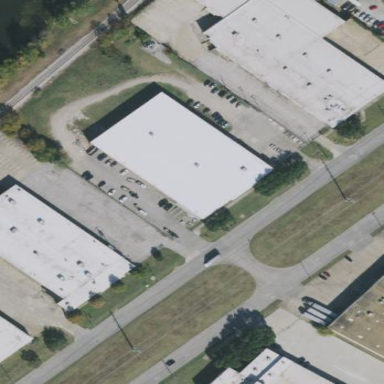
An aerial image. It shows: Warehouse.